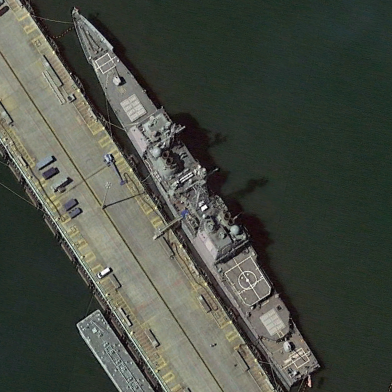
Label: cruiser